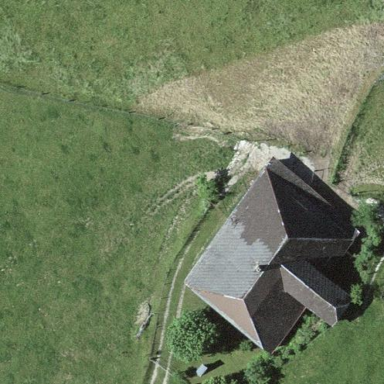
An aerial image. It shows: Farm building.